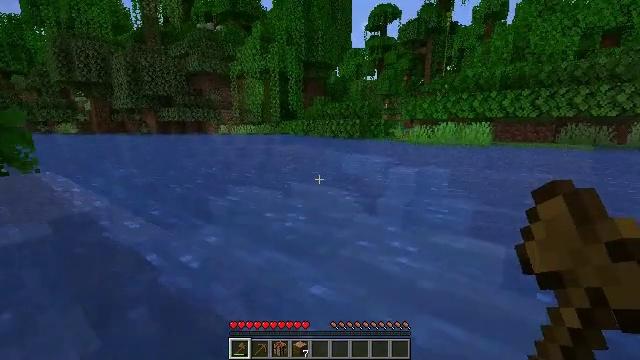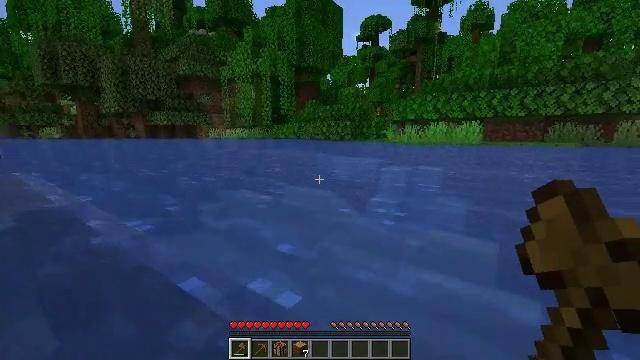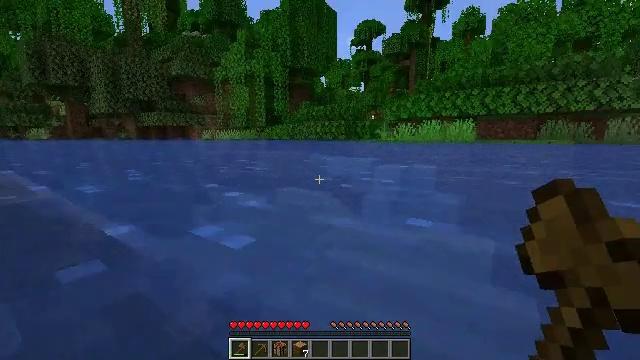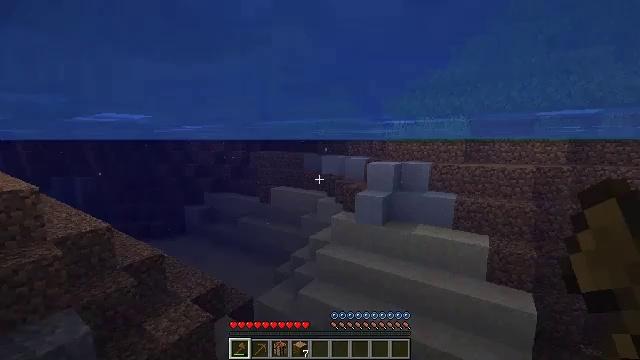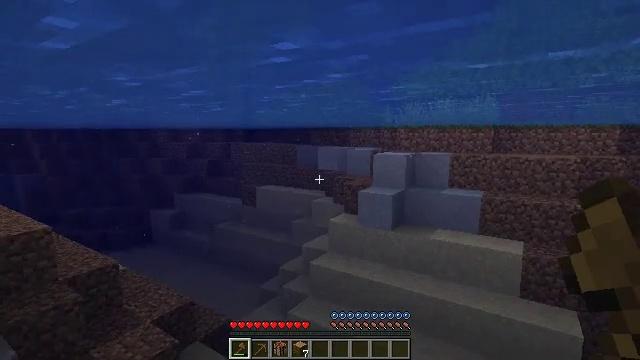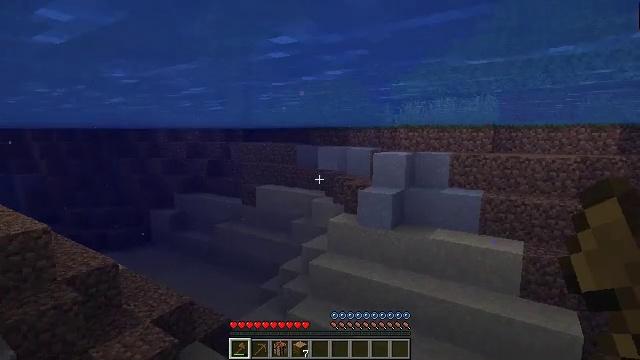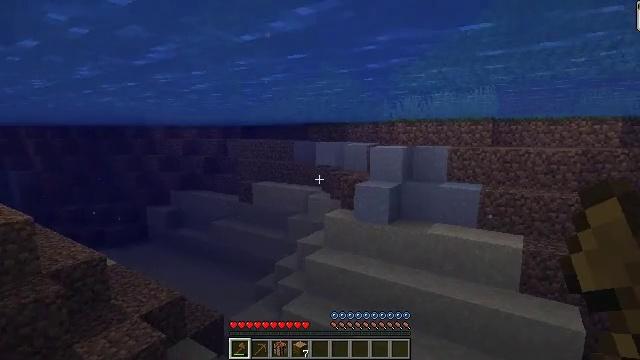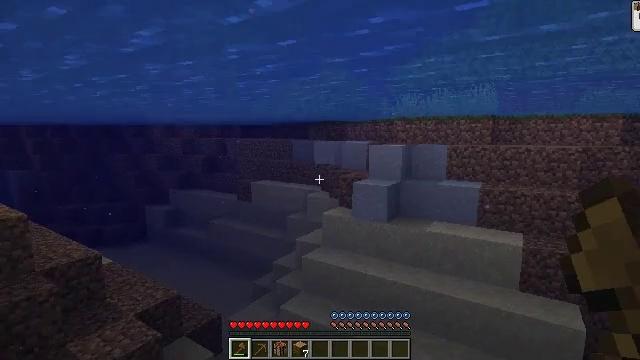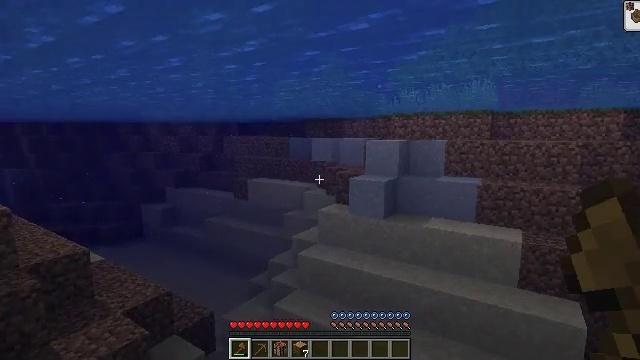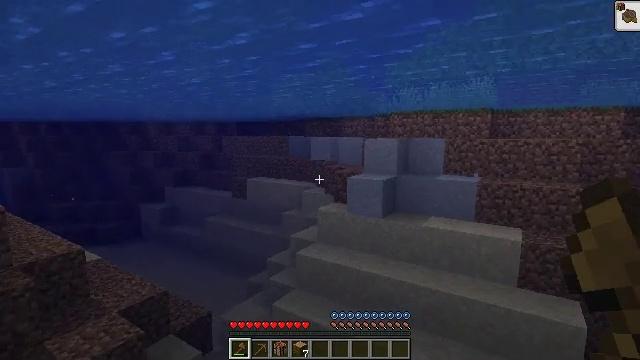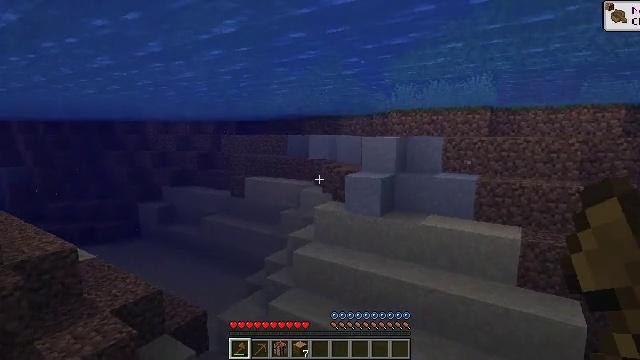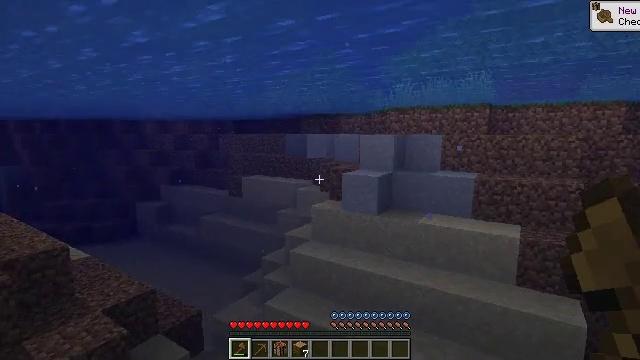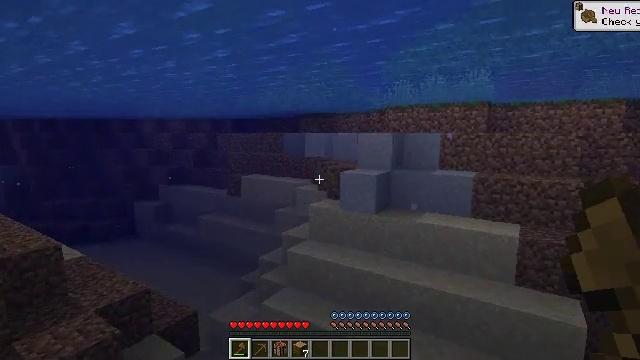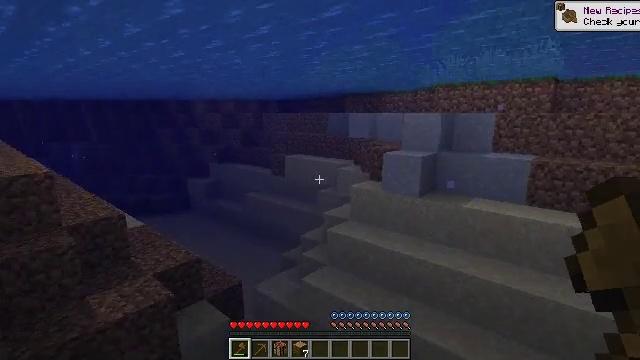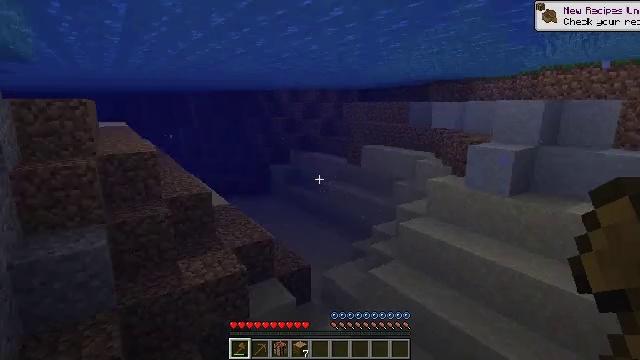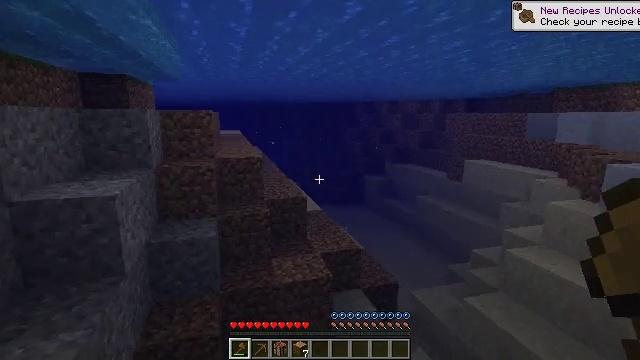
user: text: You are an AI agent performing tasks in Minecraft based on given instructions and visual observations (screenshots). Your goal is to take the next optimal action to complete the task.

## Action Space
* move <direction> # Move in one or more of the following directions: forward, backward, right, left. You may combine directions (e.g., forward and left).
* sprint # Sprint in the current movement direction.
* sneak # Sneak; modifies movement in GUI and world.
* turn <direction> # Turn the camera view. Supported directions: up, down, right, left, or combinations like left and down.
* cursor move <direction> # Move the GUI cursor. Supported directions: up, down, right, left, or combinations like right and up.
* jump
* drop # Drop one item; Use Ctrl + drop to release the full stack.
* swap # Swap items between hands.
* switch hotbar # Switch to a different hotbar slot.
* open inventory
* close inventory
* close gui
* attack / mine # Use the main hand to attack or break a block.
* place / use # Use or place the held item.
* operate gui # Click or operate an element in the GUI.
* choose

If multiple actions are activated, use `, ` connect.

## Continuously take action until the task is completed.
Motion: motion action
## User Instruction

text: Collect the grass from the surface.
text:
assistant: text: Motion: move forward and move right, turn right and up
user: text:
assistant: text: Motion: move forward and move right, turn right
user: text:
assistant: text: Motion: move forward and move right
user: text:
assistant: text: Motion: move forward and move right
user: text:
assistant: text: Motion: move forward and move right
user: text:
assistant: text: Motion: move forward and move right
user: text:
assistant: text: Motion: move forward and move right
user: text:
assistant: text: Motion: move forward and move right
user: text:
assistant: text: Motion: move forward and move right
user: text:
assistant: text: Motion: move forward and move right
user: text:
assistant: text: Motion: move forward and move right
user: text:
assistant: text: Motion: move forward and move right
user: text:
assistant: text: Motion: move forward and move right, turn left and down
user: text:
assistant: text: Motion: move forward and move right, turn left and down
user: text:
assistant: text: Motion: move forward and move right, turn left and up
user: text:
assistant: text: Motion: move forward and move right, turn left and up
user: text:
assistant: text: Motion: move forward and move right
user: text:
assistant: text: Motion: move forward and move right
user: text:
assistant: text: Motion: move forward and move right
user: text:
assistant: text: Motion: move forward and move right
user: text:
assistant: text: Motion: move forward and move right
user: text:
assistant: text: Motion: move forward and move right
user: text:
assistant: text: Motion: move forward and move right
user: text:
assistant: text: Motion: move forward and move right
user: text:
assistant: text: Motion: move forward and move right
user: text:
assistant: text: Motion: move forward and move right, turn right and up
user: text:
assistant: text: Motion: move forward and move right, turn right and up
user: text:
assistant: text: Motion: move forward and move right, turn right and up
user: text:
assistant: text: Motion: move forward and move left, turn right and up
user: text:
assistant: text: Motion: move forward and move left, turn right